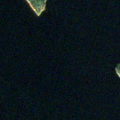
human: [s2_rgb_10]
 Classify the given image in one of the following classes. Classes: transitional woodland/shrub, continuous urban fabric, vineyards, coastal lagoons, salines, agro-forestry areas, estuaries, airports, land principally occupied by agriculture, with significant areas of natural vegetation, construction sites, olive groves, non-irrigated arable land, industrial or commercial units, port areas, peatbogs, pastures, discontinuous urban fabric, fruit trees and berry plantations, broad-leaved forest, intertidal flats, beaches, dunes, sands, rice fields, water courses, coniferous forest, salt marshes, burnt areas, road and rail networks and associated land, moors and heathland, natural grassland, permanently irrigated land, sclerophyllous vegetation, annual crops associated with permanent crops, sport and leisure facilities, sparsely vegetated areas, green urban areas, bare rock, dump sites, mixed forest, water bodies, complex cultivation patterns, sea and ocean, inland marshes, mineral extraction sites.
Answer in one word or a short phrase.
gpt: coniferous forest, water bodies